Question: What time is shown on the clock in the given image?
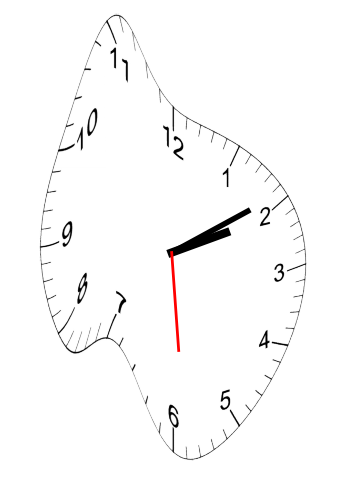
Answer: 02:09:29